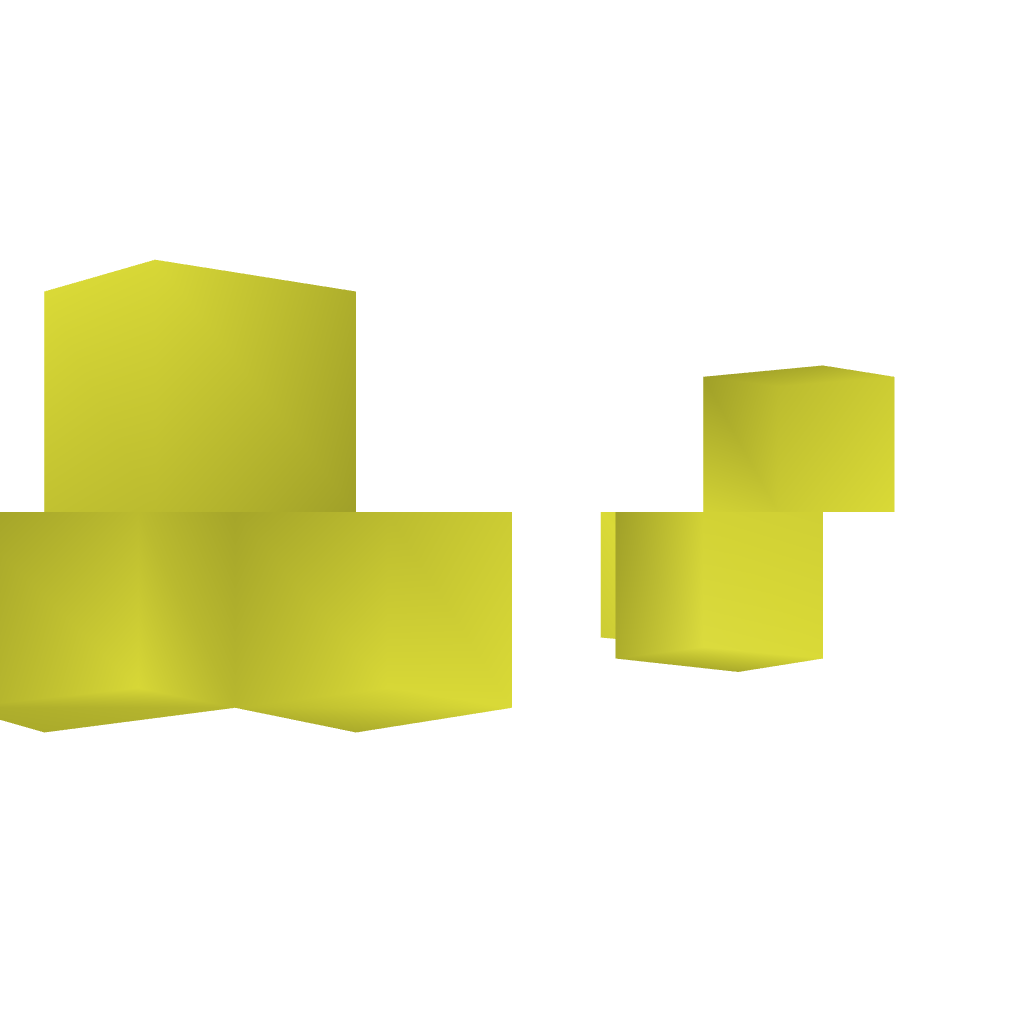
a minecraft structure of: Clock Timer (Small) bad low quality